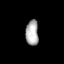
Tissue: lung
Cell type: Endothelial cells
Senescence score: 0.5783
Nuclear area (px): 316
Mean DAPI intensity: 175.047